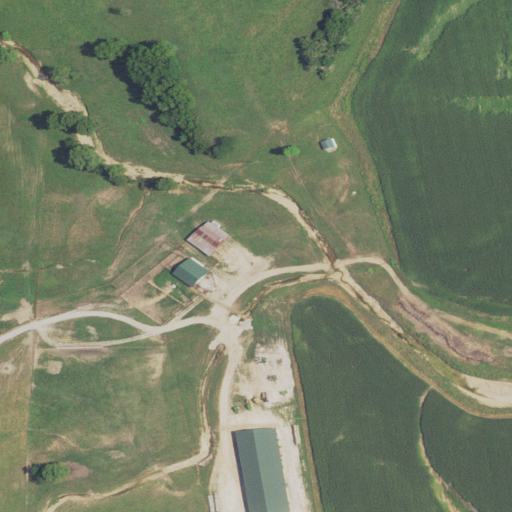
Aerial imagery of valley in Missouri named Durham Hollow containing pasture, medium intensity development, barren land, open development, low intensity development, and deciduous forest